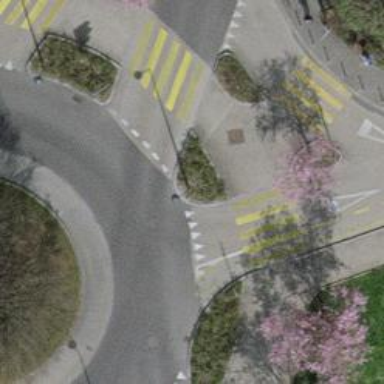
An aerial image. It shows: Secondary road with asphalt surface leading to roundabout.